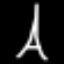
Label: The Eiffel Tower